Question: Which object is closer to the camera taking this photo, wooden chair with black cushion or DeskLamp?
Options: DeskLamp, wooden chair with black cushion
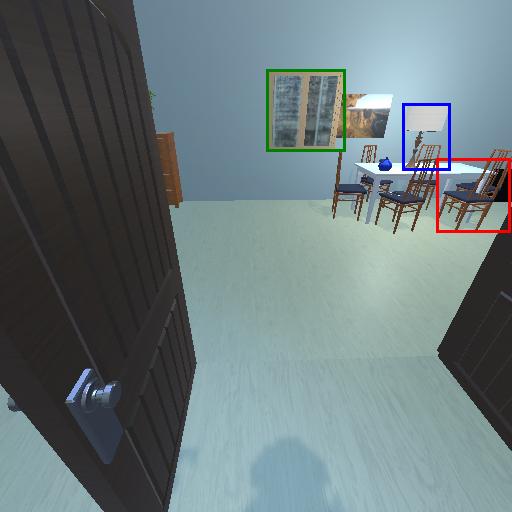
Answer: DeskLamp